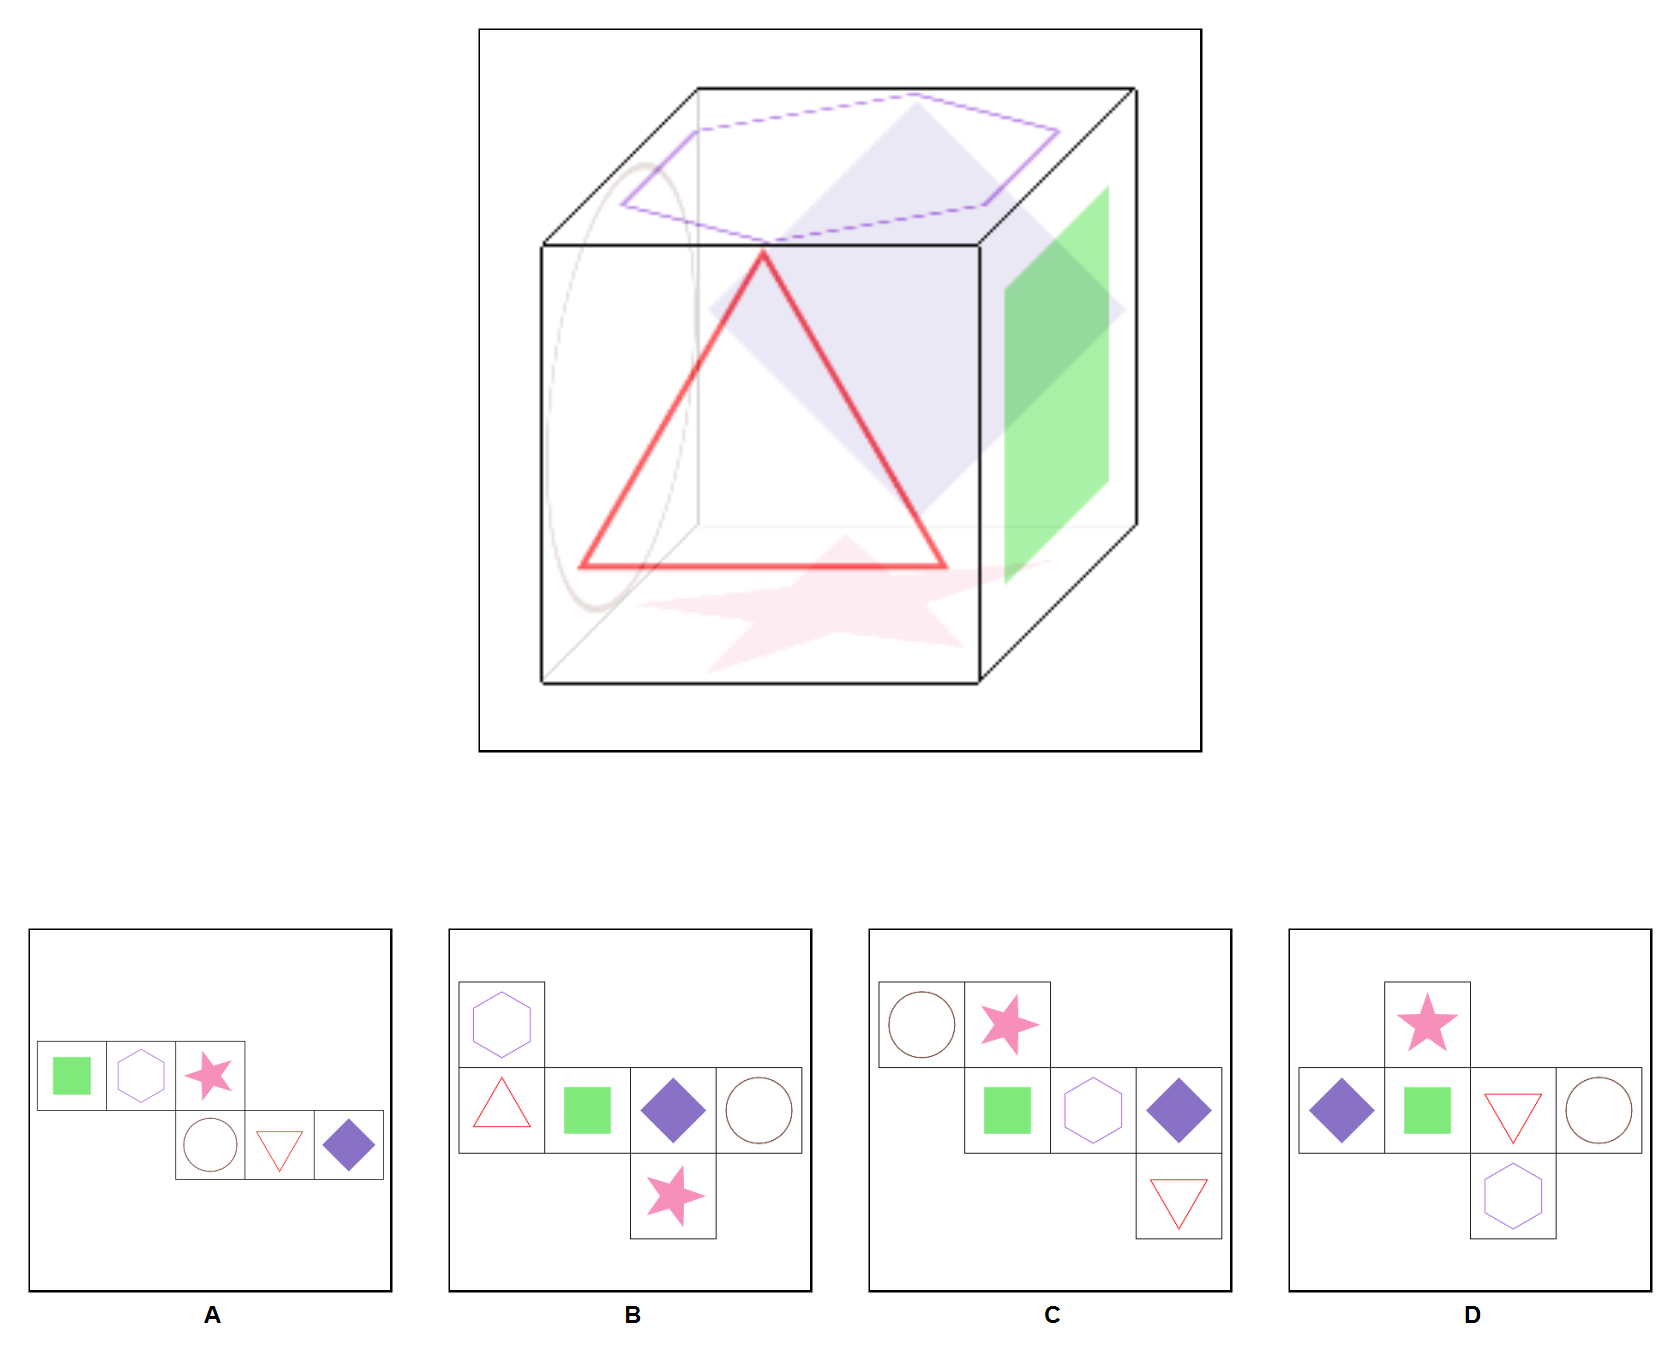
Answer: D